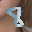
Label: 8